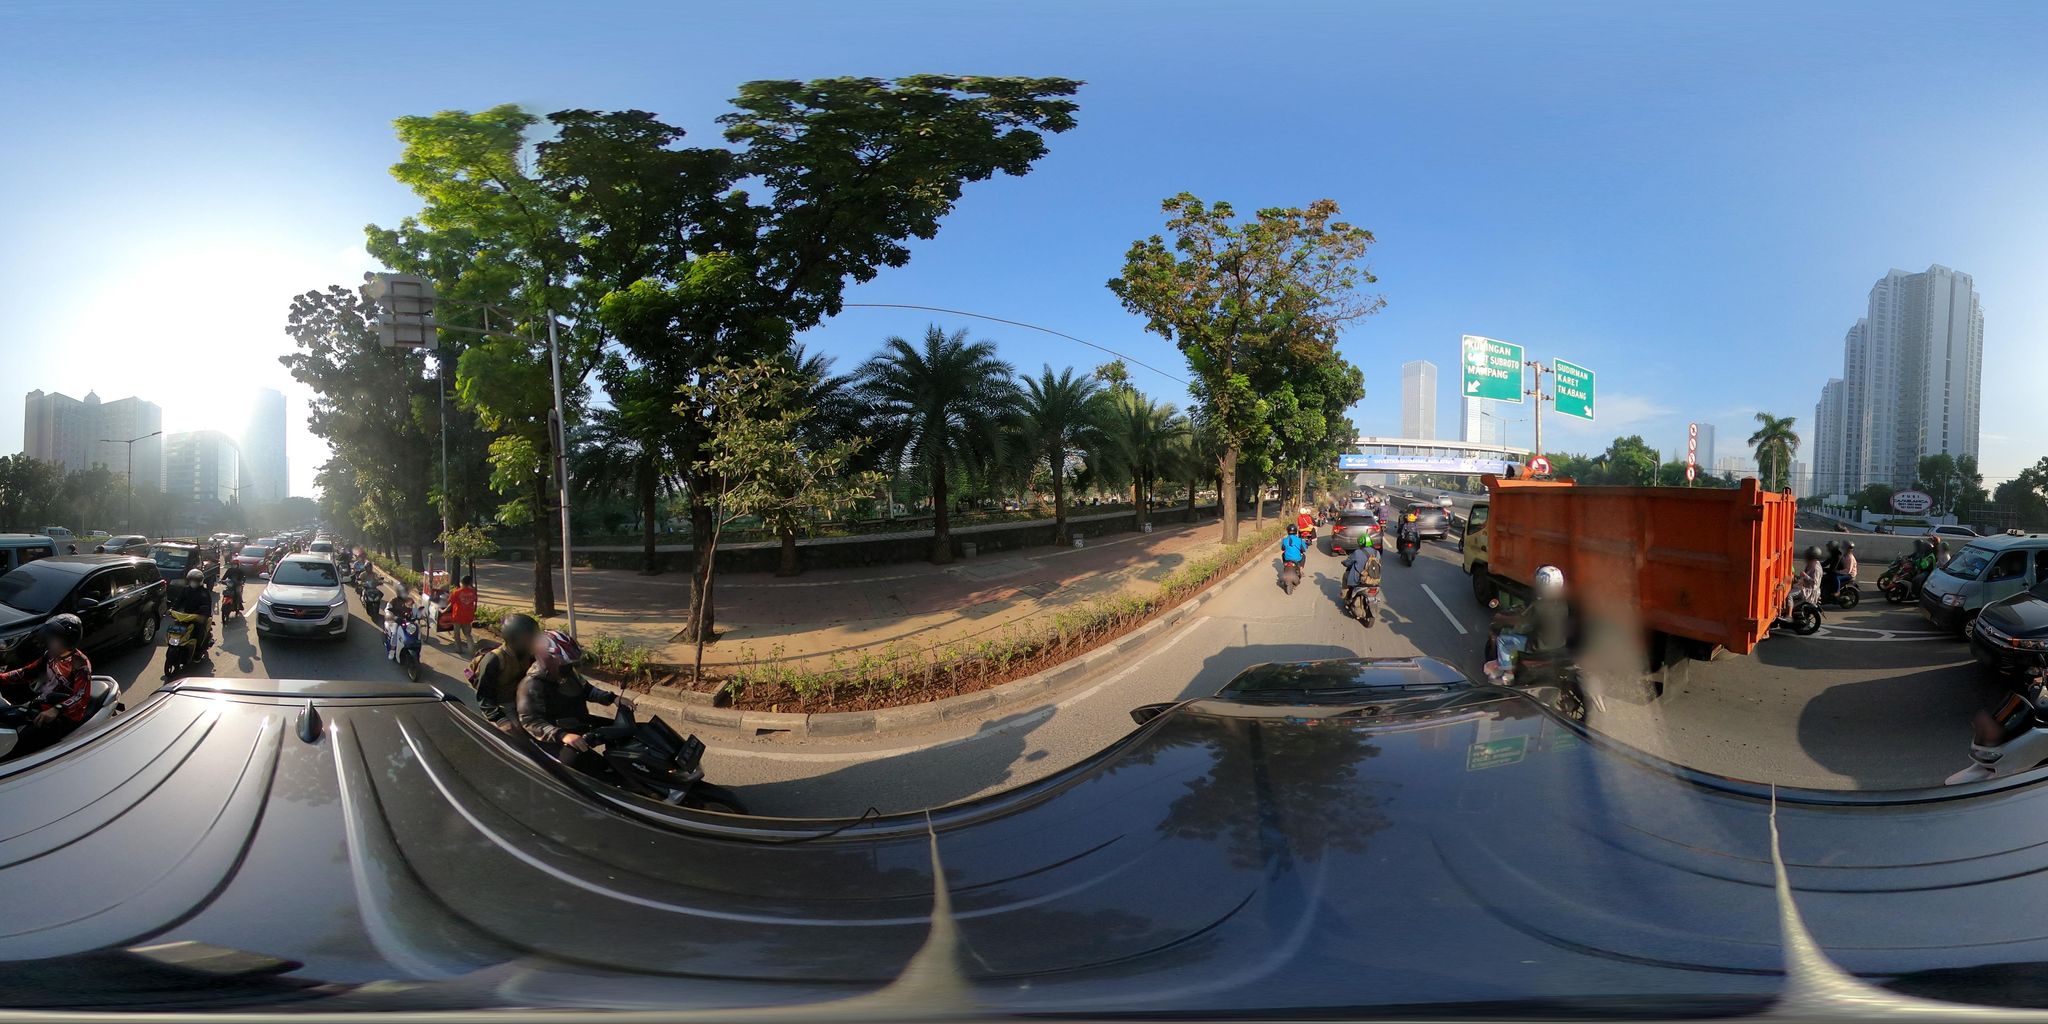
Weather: clear
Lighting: day
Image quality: good
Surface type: cycling surface
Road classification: primary
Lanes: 2
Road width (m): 8
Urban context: urban centre
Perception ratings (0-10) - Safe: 0.67, Lively: 7.46, Beautiful: 4.8, Boring: 2.11, Depressing: 4.31, Wealthy: 6.63